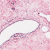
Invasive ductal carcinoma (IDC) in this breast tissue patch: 0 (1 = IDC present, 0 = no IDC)